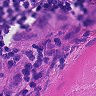
Metastatic tissue present: yes